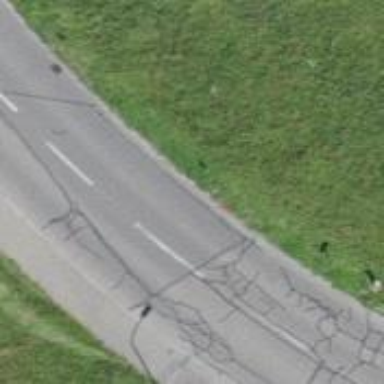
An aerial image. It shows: Unclassified road with asphalt surface.